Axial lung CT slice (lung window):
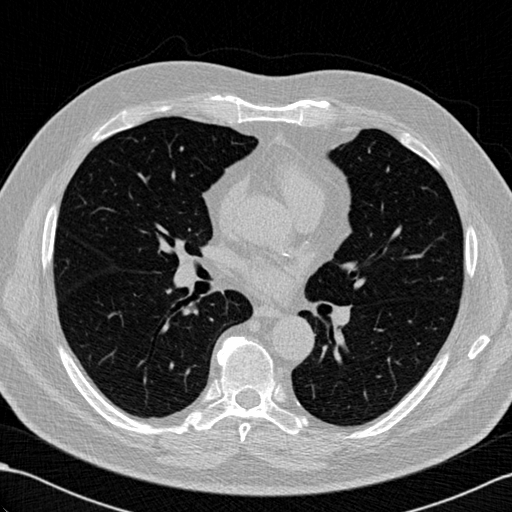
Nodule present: no